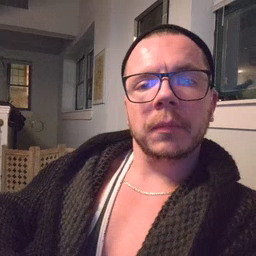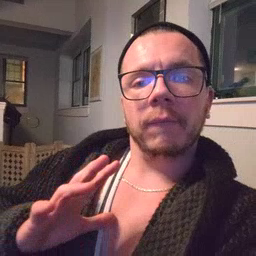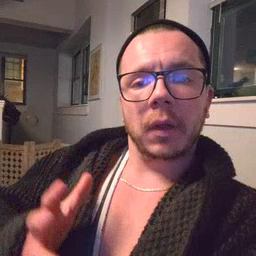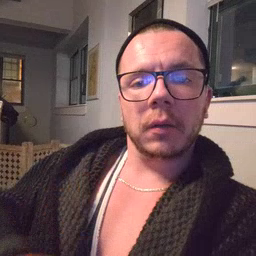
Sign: fine